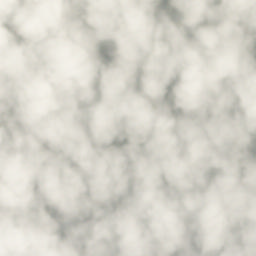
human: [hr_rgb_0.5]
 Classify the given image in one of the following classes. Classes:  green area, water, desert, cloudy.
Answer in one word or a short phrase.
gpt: cloudy